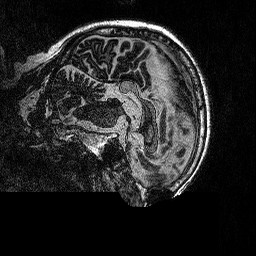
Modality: MP2RAGE
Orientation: sagittal
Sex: male
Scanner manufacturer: siemens
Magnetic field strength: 3 T
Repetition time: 5 s
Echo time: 0.00292 s